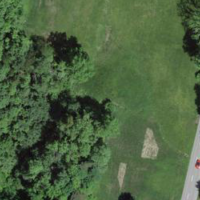
EUNIS habitat code: 41
Species observed at this site:
Roeseliana roeselii